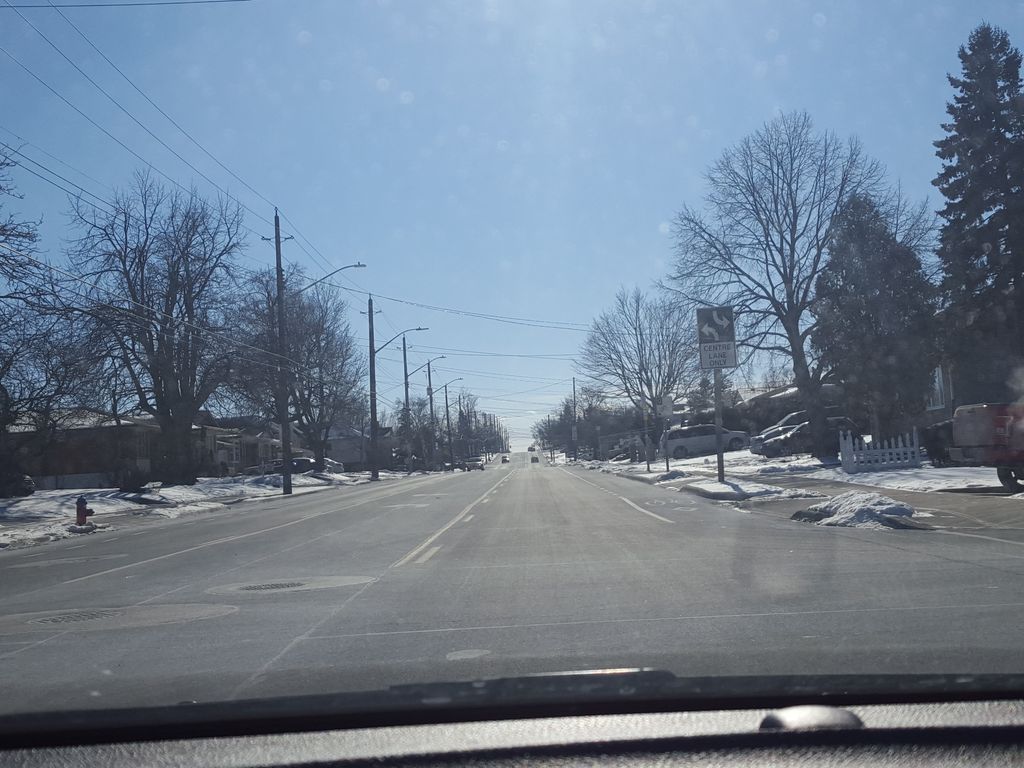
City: hamilton